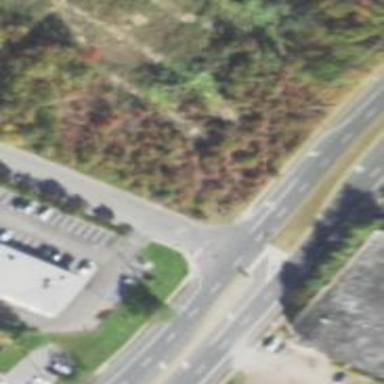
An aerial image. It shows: Unmarked crossing on footway.